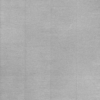
Label: dusty